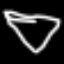
Label: diamond